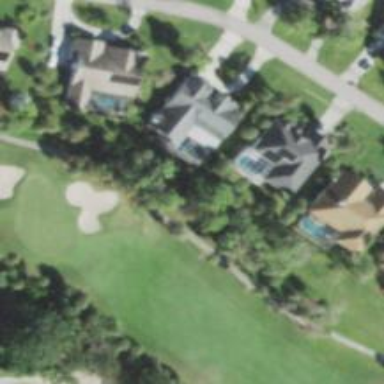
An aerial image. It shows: Service road designated as golf cart path.